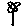
Label: flower